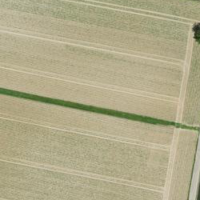
EUNIS habitat code: 52
Species observed at this site:
Cirsium arvense